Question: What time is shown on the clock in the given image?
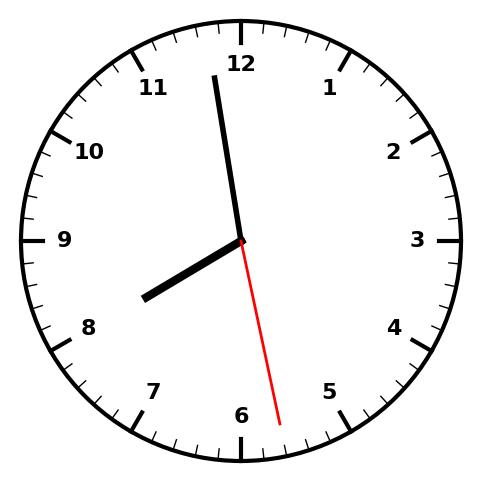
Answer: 07:58:28